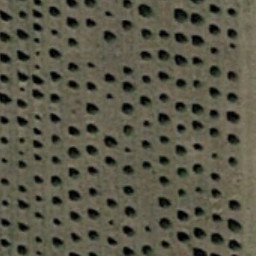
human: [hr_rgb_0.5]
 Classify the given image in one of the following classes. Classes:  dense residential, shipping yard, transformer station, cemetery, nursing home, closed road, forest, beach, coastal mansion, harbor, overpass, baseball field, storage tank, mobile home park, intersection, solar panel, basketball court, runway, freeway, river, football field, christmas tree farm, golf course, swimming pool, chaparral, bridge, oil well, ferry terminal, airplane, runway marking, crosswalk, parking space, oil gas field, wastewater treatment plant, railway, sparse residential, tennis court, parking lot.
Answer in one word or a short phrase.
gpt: christmas tree farm